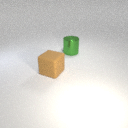
large green metal cylinder to the right of large brown rubber cube